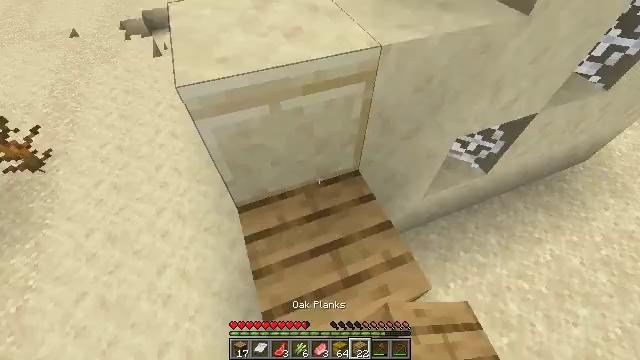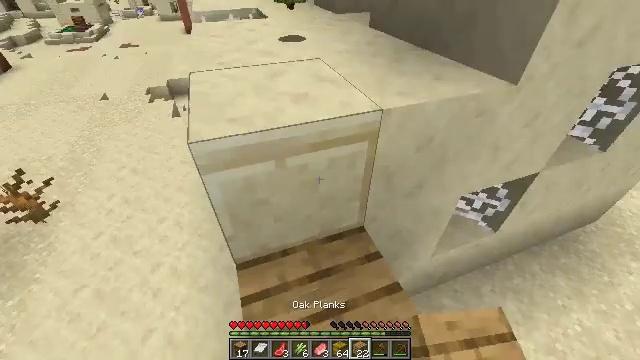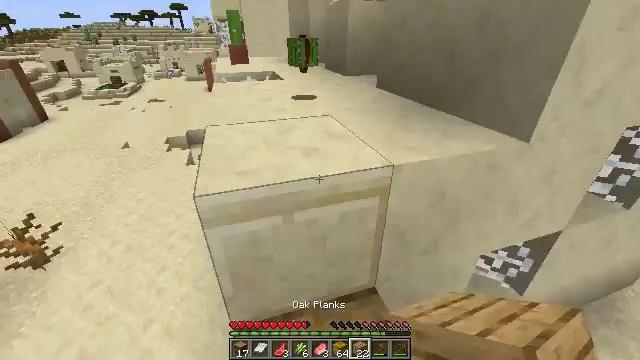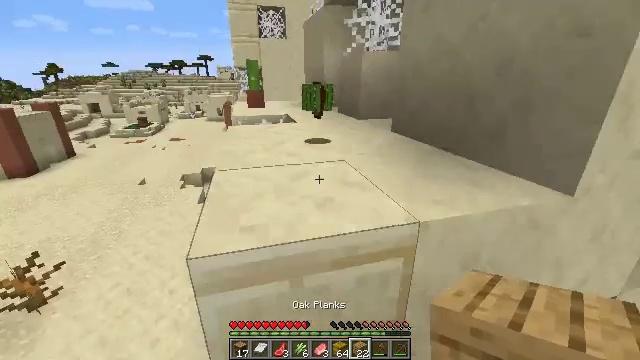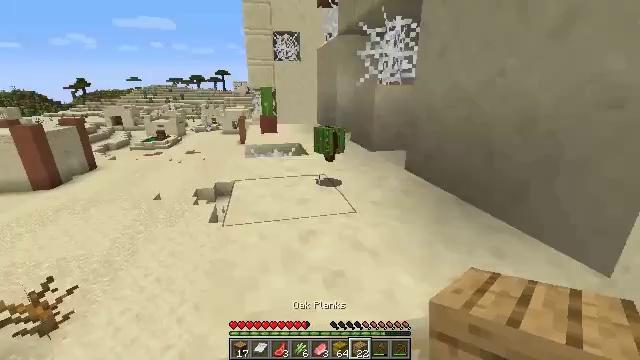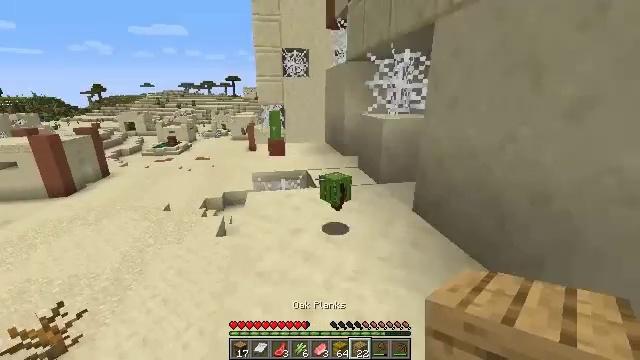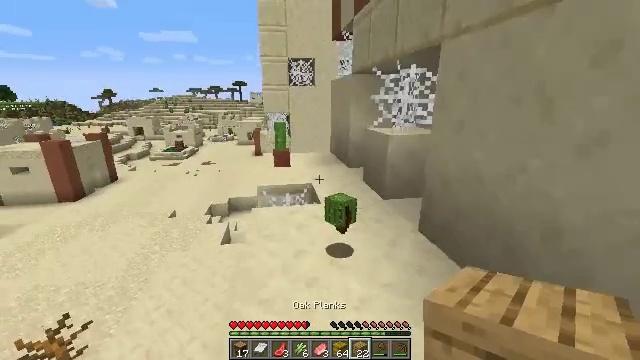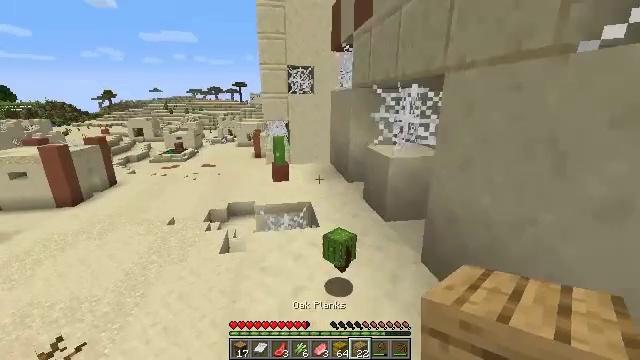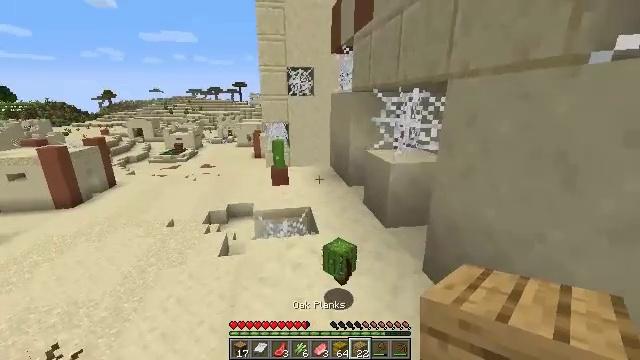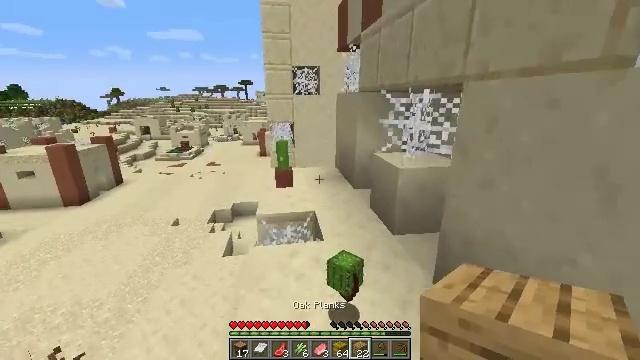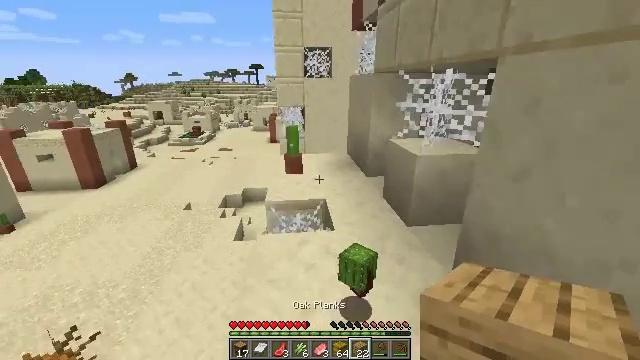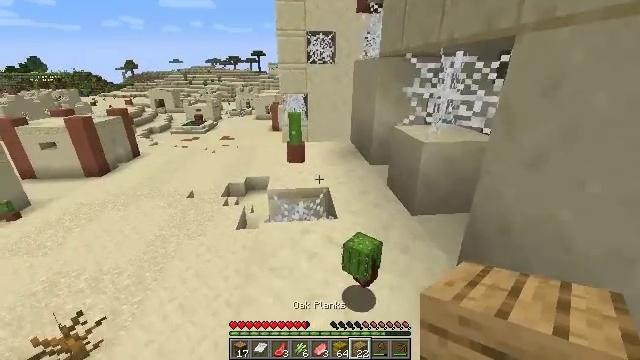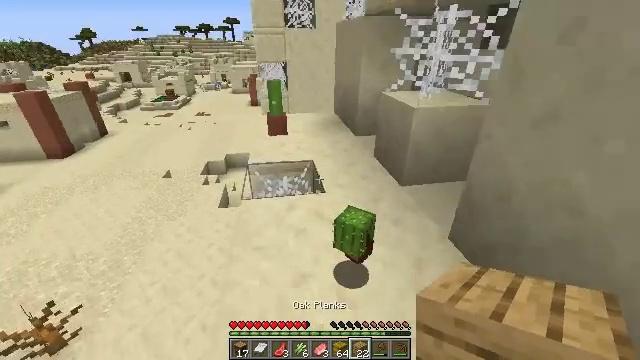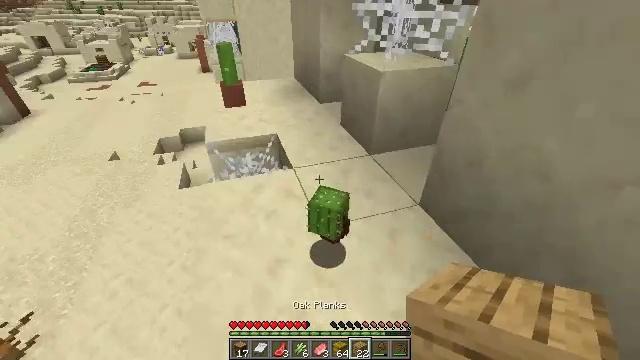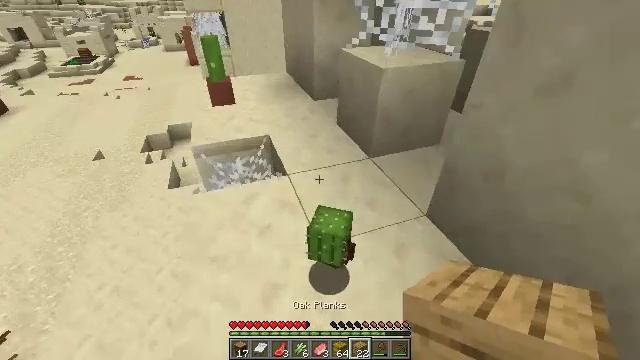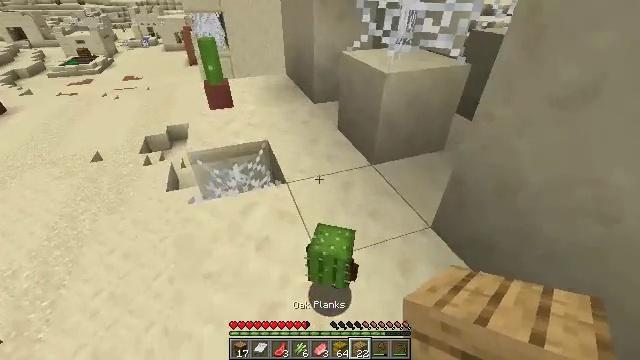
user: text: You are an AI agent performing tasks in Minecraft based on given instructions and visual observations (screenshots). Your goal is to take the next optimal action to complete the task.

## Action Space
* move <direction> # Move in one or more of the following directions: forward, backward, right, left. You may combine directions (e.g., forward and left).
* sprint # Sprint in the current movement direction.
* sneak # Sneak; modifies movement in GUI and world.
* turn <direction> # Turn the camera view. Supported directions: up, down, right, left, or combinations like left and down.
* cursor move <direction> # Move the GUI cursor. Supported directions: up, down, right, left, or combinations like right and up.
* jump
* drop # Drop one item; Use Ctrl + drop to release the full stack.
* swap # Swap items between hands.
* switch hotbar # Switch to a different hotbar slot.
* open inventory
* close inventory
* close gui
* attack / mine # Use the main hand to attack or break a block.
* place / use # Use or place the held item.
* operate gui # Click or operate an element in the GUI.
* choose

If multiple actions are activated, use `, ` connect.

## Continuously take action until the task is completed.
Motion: motion action
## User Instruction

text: Gather the potted cactus from the pot.
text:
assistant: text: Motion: move forward, turn left and up
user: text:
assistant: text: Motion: move forward, turn left and up
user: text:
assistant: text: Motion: move forward, turn left and up
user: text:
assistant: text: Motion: move forward, turn left and up, jump
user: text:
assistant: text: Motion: move forward, turn left, jump
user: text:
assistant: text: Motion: move forward, turn left, jump
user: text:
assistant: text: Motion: move forward, jump
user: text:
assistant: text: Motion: move forward
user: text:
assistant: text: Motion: move forward and move left, turn left
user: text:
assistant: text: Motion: move forward and move left, turn left and down
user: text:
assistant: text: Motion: move forward and move left, turn down
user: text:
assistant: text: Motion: move forward, turn right and down
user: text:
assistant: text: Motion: move forward, turn right and down
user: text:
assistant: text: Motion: move forward, turn right and down
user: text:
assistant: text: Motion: move forward and move right
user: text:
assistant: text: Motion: move right
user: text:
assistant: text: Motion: turn left
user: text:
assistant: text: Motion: turn left
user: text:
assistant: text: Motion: turn left and up
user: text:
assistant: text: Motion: move forward, turn left and up
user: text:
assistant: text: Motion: move forward, turn left and up
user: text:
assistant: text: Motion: move forward, turn left and up
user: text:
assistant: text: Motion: move forward, turn left and up
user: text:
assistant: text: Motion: move forward
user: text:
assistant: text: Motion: move forward
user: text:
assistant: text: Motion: move forward
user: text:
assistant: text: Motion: move forward
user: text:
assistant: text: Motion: move forward
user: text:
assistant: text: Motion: move forward
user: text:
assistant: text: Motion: move forward